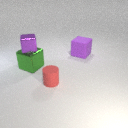
small red rubber cylinder to the left of large purple rubber cube